Question: Here is the screenshot of the datagridView, By using c# , how can I make disappear the grey unnecessary zone in my datagridview?

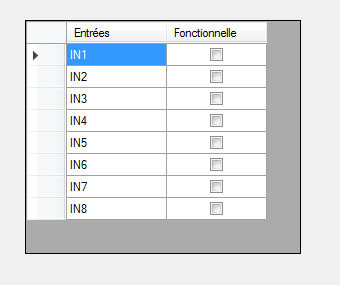
Answer: Make reference to this <URL>.
It seems though that this person had the exact same problem as you in some aspect and seemingly got rid of it by means of the top rated answer.
Hope it helps.